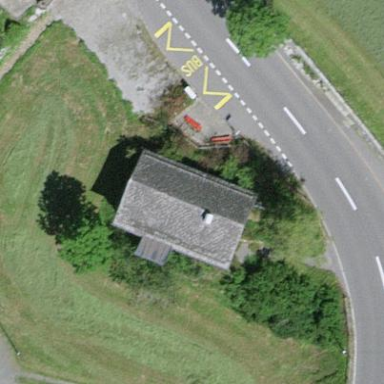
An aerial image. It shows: Simple house.